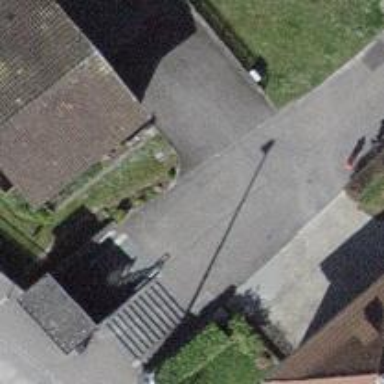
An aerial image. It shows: Set of steps with sett surface. There is also ramp available.